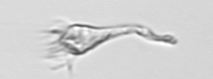
Label: Paratontonia_gracillima